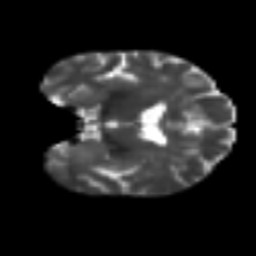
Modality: T2w
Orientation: coronal
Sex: female
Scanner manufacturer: ge
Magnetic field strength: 3 T
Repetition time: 7 s
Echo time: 0.08 s